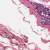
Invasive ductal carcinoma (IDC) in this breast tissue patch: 0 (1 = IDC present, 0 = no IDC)